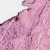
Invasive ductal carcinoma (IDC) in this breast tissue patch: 0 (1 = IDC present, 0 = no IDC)